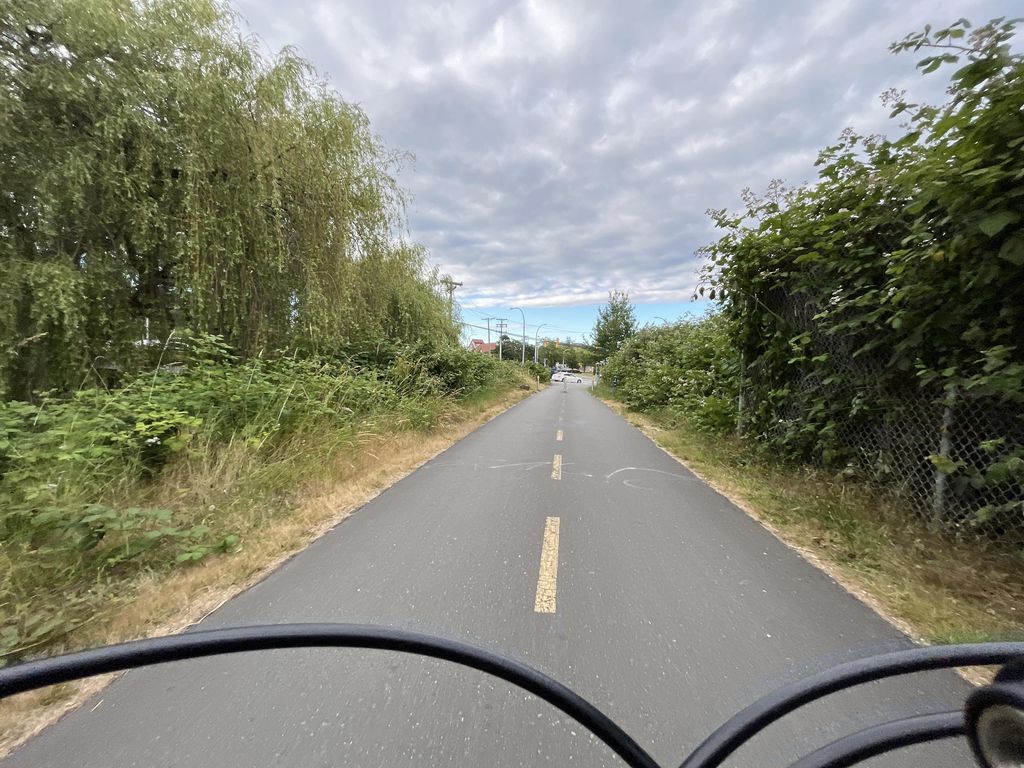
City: victoria